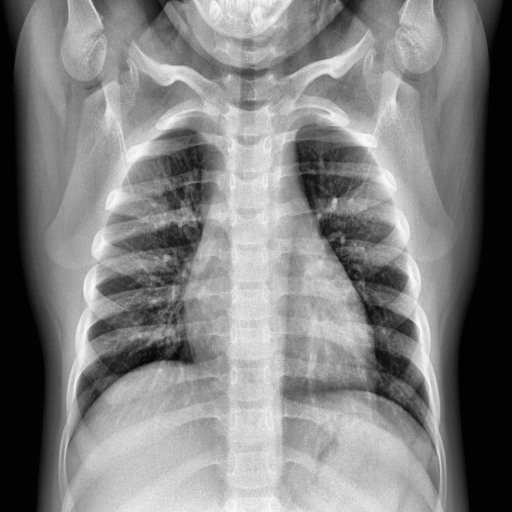
Finding: NORMAL